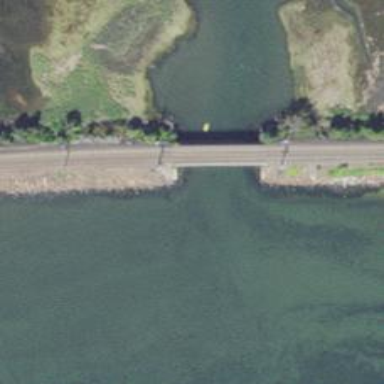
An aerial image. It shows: Bridge over electrified railway with contact line.